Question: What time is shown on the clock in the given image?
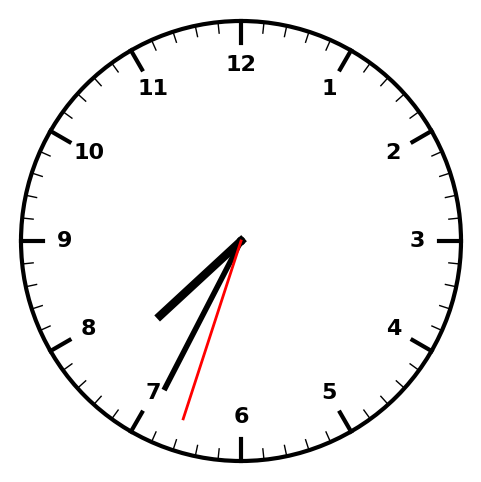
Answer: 07:34:33